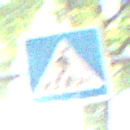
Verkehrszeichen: FussgaengerueberwegLinks
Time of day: SunriseSunset
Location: Outdoor (Suburban)
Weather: Clear
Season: NotSpecified
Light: Natural